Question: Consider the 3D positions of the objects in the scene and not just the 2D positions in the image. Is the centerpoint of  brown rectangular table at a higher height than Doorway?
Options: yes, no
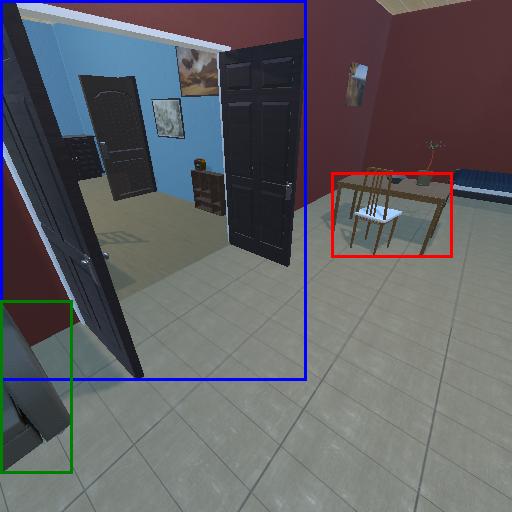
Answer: yes